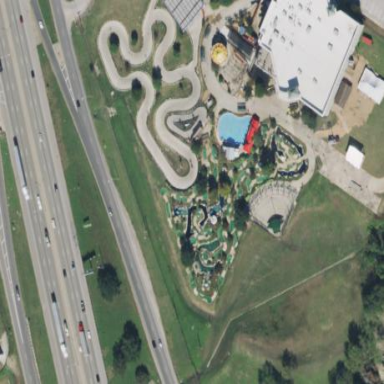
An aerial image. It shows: Miniature golf course.